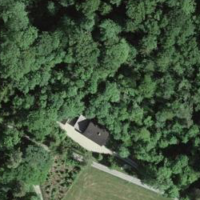
EUNIS habitat code: 41
Species observed at this site:
Fraxinus excelsior